Question: I am experience a new and strange problem that I never experienced before.
Text from the button are getting disappeared. I have already changed 2 buttons. now problem is started with third button.
as in screenshot below :

Can anyone please help me if this is the strange behavior or I am doing something which I am not supposed to. Thanks in advance.
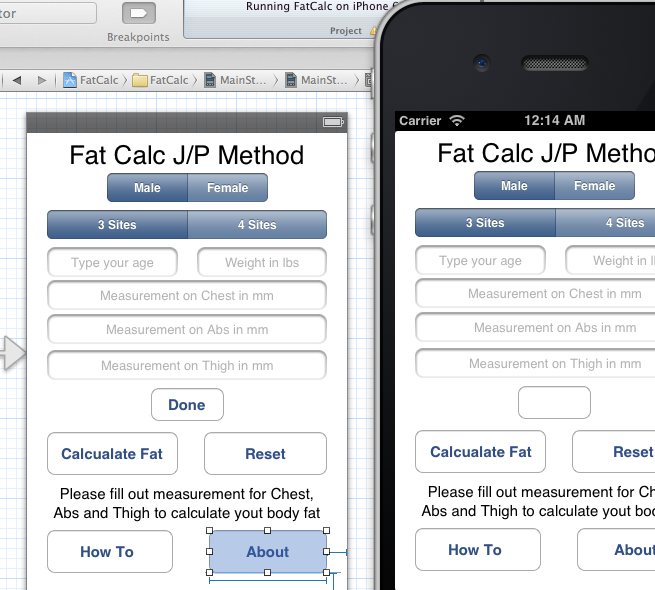
Answer: I had a similar problem after I moved some buttons into a scroll view. I tried a few things but the easiest was just to recreate the buttons.
Someone else had the same problem and that's the approach they took as well.
<URL>